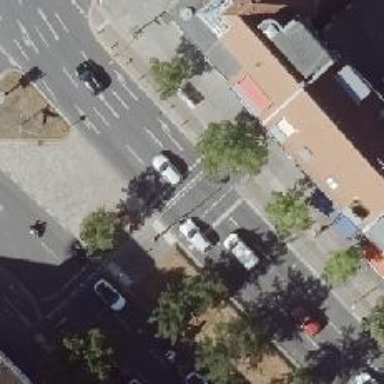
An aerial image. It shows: Traffic signals at road crossing.